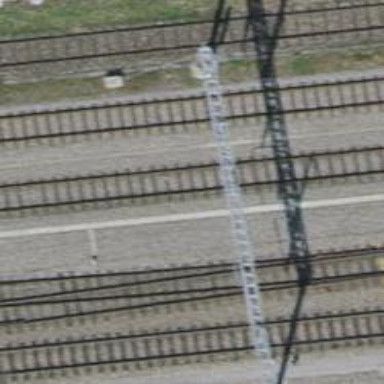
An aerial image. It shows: Solitary milestone along the railway.